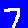
Digit: 7